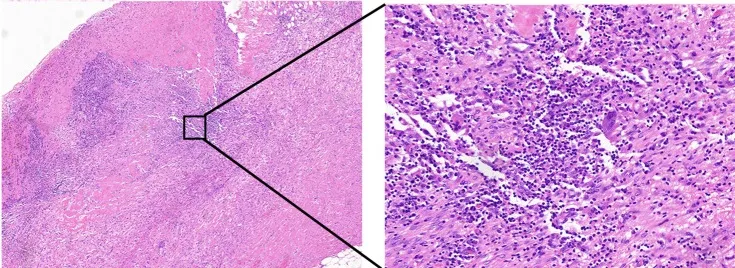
Pathological findings. (D) The resected gallbladder shows no tumor cells with infiltration of lymphocytes and plasma cells (left: x40; right: x200).
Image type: pathology (h&e)